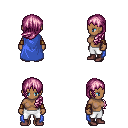
a pixel art fantasy rpg character, female body template, human, dark skin, blue cape, white pants, pink left-swept hairstyle, cloth bracers, maroon shoes, four views (front, back, left, right), 2x2 character sprite sheet, small pixel art, hard edges, no anti-aliasing